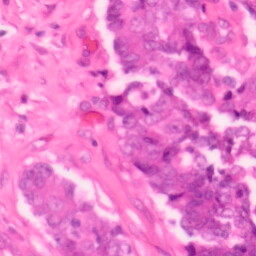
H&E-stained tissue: Colon